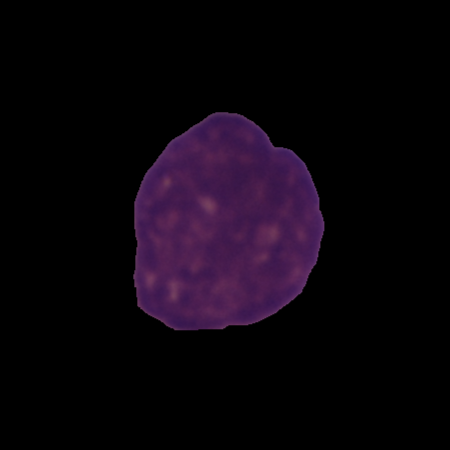
Label: cancer